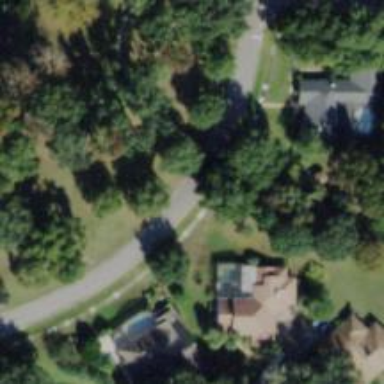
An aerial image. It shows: Residential road with sidewalk on the left side.